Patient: sex F, age 68
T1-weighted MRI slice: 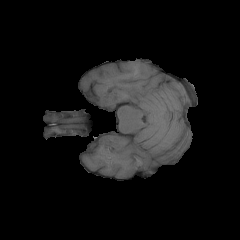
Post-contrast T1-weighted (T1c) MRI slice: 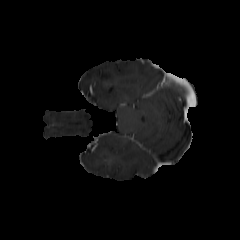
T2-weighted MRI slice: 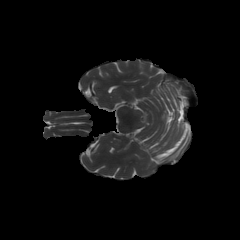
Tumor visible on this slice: no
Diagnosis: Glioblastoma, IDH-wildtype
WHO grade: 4